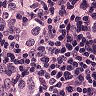
Metastatic tissue present: yes